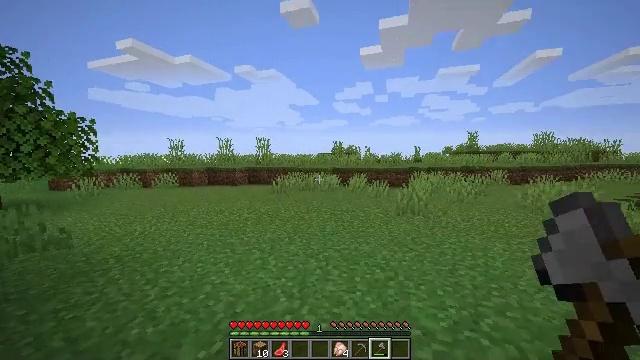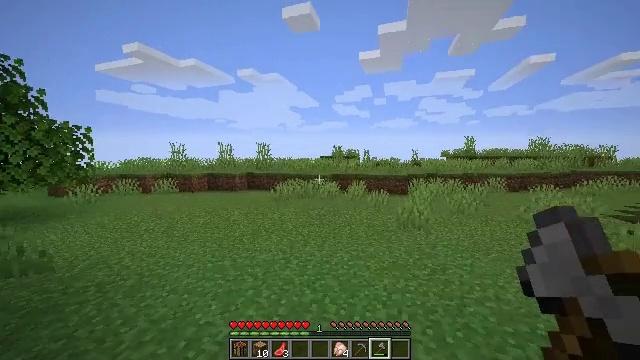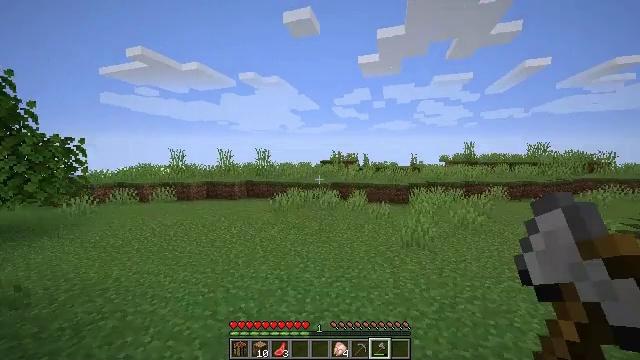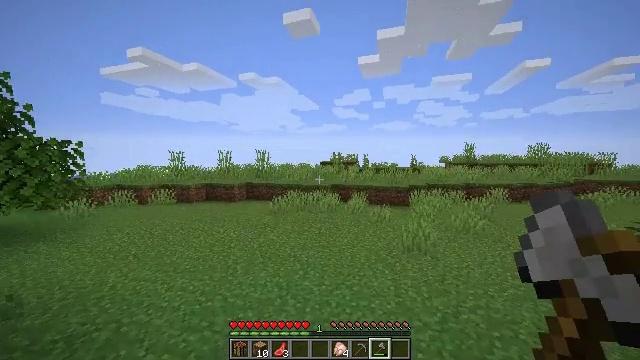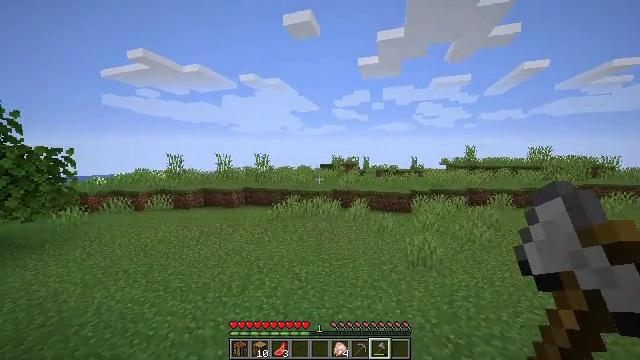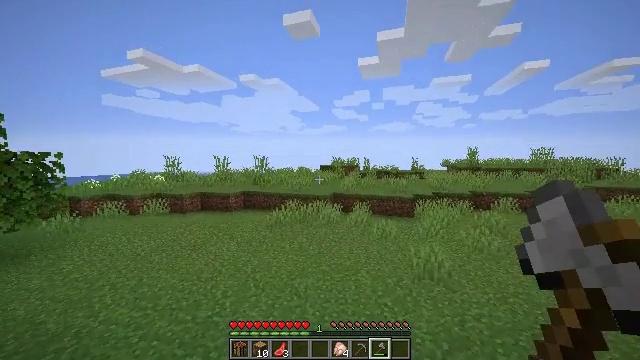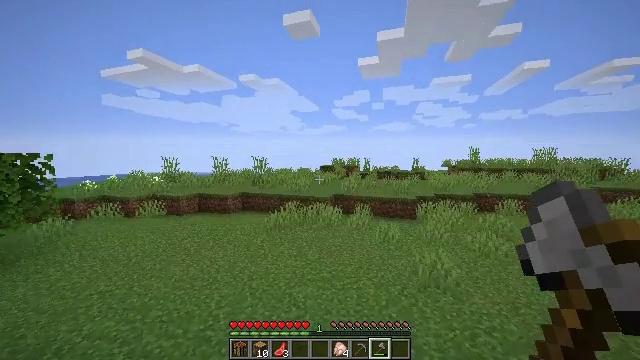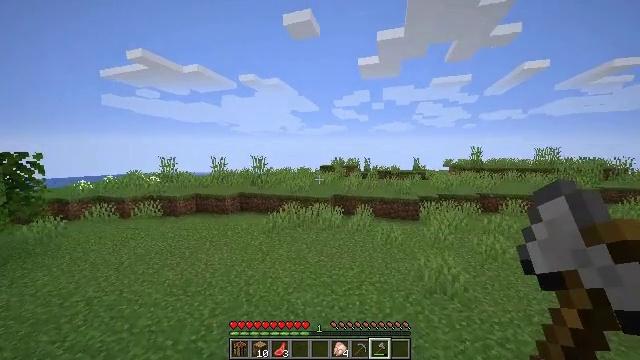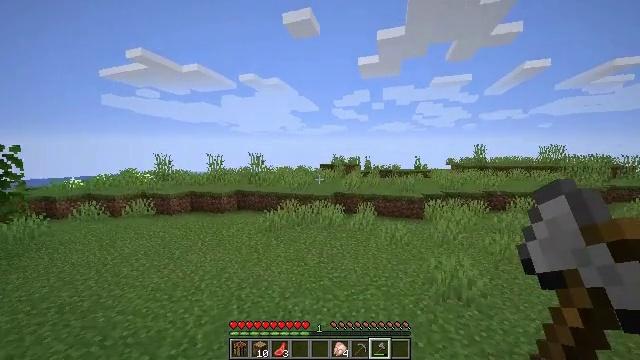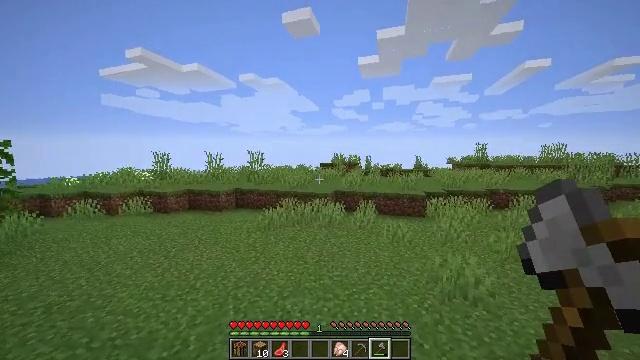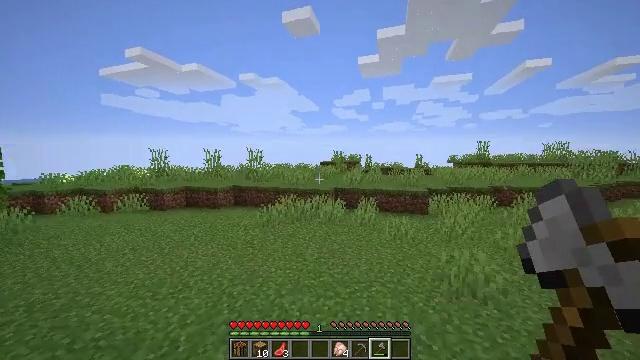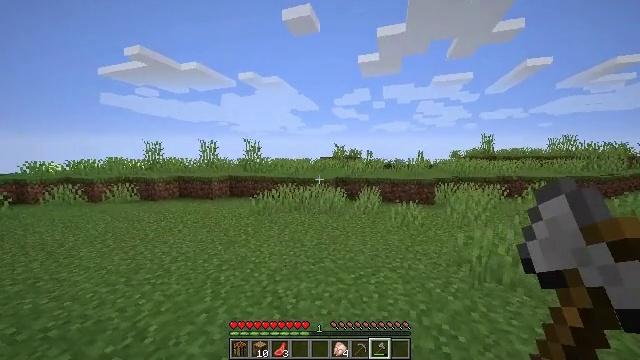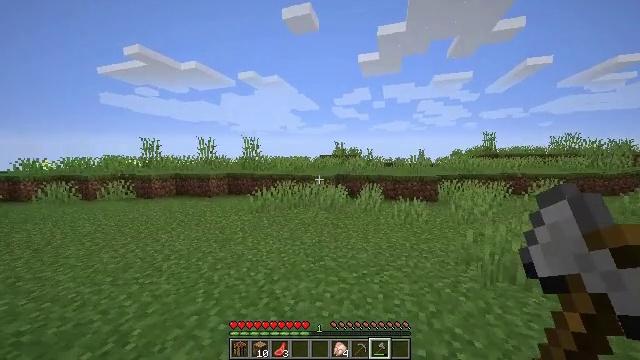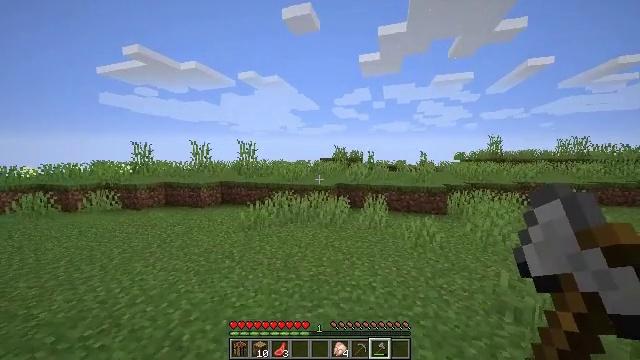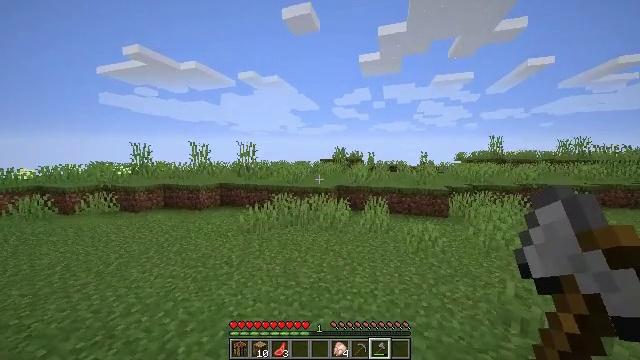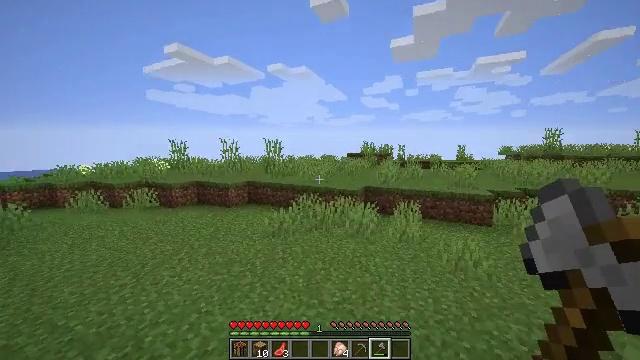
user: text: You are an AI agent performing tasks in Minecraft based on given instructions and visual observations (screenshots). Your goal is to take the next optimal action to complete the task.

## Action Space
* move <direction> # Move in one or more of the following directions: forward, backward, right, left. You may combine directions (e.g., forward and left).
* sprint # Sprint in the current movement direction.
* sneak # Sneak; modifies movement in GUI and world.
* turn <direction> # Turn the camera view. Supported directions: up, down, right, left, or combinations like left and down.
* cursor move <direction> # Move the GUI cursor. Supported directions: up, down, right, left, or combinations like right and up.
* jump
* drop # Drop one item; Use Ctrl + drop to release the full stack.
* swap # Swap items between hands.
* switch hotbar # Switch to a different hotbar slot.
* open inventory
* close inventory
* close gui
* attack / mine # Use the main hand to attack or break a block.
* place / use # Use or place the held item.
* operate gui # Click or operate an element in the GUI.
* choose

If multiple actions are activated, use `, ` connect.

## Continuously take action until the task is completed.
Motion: motion action
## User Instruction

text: Hunt a sheep.
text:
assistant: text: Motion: move forward, sprint, jump
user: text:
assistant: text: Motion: move forward, sprint, jump
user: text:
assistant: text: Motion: move forward, sprint, jump
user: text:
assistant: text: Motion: move forward, sprint, jump
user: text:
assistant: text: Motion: move forward, sprint, jump
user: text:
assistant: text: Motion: move forward, sprint, jump
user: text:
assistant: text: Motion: move forward, sprint, jump
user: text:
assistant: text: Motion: move forward, sprint, jump
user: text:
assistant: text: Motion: move forward, sprint, jump
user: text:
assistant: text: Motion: move forward, sprint, jump
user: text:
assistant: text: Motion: move forward, sprint, jump
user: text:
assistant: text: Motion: move forward, sprint, jump
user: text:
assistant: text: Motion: move forward, sprint, jump
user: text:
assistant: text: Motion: move forward, sprint, jump
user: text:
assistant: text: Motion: move forward, sprint, turn left and down, jump
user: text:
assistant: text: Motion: move forward, sprint, turn left and down, jump
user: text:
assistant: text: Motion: move forward, sprint, turn left and down, jump
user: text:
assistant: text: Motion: move forward, sprint, turn left and down, jump
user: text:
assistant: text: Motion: move forward, sprint, turn left
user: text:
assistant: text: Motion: move forward, sprint
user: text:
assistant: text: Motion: move forward, sprint
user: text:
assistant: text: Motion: move forward and move right, sprint
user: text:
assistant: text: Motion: move forward and move right, sprint
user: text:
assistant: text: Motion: move forward and move right, sprint
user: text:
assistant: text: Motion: move forward and move right, sprint
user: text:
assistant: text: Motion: move forward and move right, sprint
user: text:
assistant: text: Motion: move forward and move right, sprint
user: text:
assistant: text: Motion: move forward and move right, sprint
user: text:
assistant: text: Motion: move forward and move right, sprint
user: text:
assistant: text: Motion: move forward and move right, sprint, turn left and down